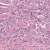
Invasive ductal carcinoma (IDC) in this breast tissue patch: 1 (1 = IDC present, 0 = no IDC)